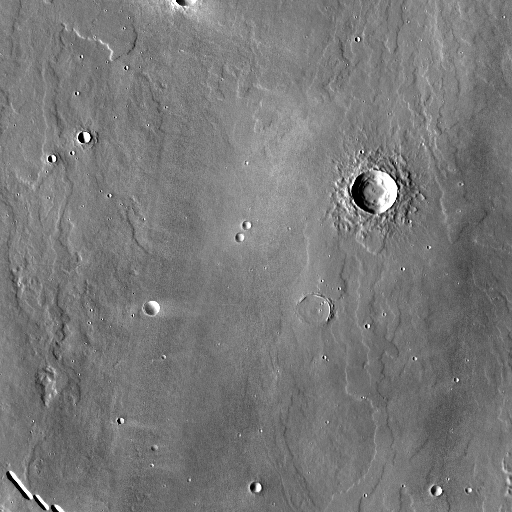
Crater classes present: Background, Other, Layered, Buried